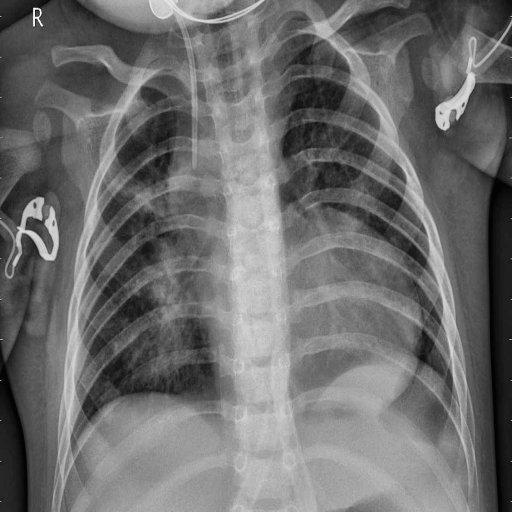
Finding: PNEUMONIA